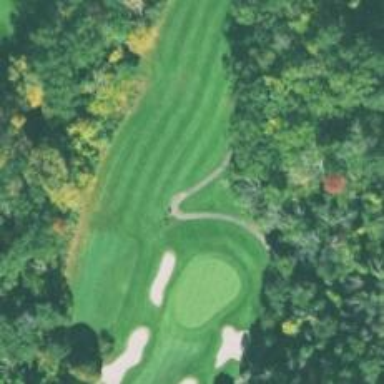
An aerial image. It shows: Path for golf carts.